Question: I'm trying to create a correlation matrix plot with 'matplotlib' in python. However I'm not able to make the x and y ticks to be in the middle of each square and also I need the xticks to be vertical. I need them vertical because I will have about 15 variables to plot, so having the ticks in horizontal way won't fit.
Here is my attempt:
'''
import numpy as np
import matplotlib.pyplot as plt
X = np.random.randn(10,3)
X = X.T
R = np.corrcoef(X)
plt.figure()
plt.xticks([0,1,2], ["first", "second", "third"], rotation='vertical')
plt.yticks([0,1,2], ["first", "second", "third"])
plt.pcolor(R)
'''
Result:

Edit: I just figured out that using 'rotation='vertical'' solves the x-ticks demand for me.
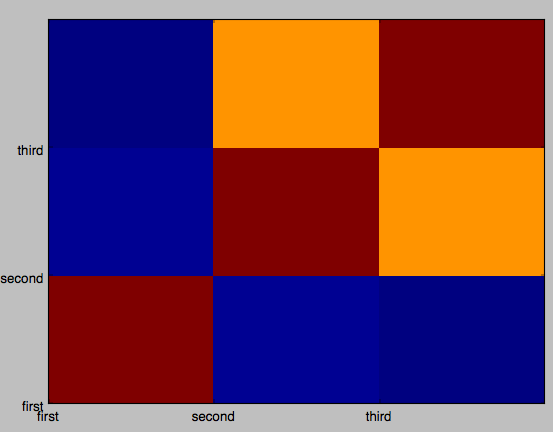
Answer: To centralise the ticks you need to add 0.5 to each value:
'''
plt.yticks([0.5,1.5,2.5], ["first", "second", "third"])
plt.xticks([0.5,1.5,2.5], ["first", "second", "third"], rotation='vertical')
'''
Also, you might want to add the following so that the overall figure size is adjusted to take account of the rotated x labels:
'''
plt.tight_layout()
'''